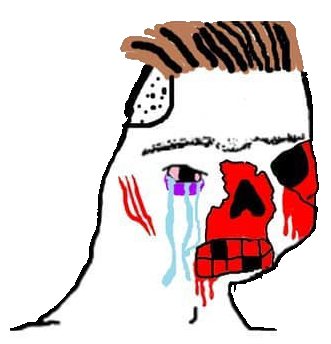
Label: 5_Zoomer